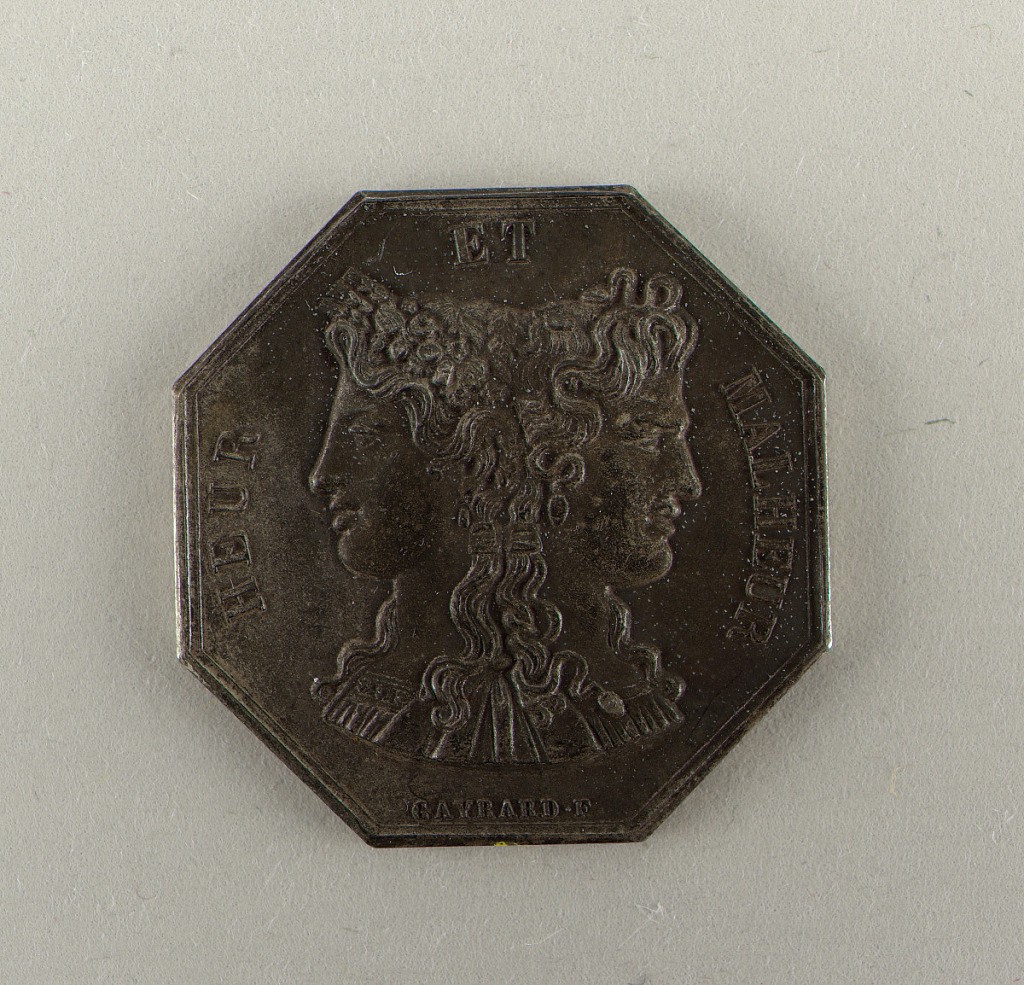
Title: Heur et Malheur (Happiness and Woe)
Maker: Raymond Gayrard, French, 1777 - 1858
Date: early 19th century
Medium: Cast silver
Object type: Token
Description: Octagonal gambling token. Obverse shows the double bust of young Janus. Inscription: HEUR ET MALHEUR (happiness and woe) / GAYRARD-F. Reverse shows Night in a toga, and the inscription: LA NUIT RAMEM LES JEUX ET LES PLAISIRS.